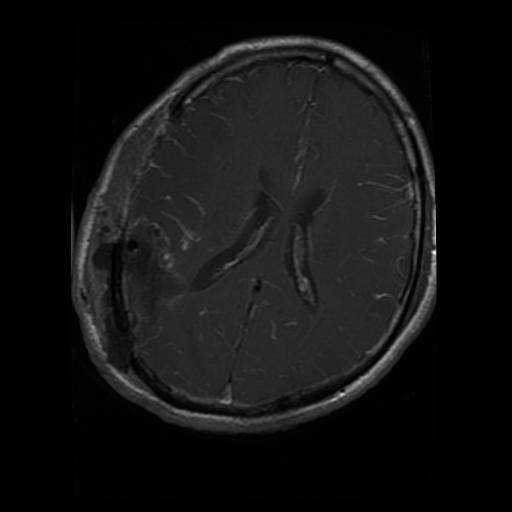
Label: glioma